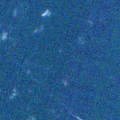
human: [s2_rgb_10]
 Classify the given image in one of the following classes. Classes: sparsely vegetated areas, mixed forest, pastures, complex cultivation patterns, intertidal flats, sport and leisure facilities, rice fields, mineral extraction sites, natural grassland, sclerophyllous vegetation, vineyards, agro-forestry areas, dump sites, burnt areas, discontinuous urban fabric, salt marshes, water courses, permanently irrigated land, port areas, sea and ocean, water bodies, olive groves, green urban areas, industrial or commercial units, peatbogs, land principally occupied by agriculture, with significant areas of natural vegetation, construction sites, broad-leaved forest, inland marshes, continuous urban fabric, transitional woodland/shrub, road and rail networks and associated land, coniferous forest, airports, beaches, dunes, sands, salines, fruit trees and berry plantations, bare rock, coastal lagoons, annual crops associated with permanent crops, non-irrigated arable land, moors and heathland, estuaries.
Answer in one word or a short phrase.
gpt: non-irrigated arable land, land principally occupied by agriculture, with significant areas of natural vegetation, coniferous forest, mixed forest